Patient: sex M, age 37
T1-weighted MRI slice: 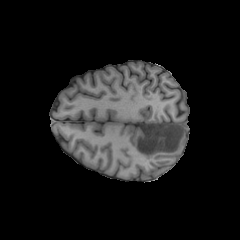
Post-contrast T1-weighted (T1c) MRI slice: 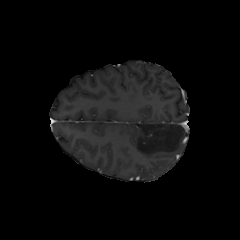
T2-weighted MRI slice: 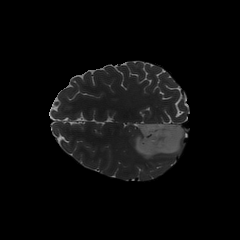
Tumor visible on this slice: yes
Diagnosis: Astrocytoma, IDH-mutant
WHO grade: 2